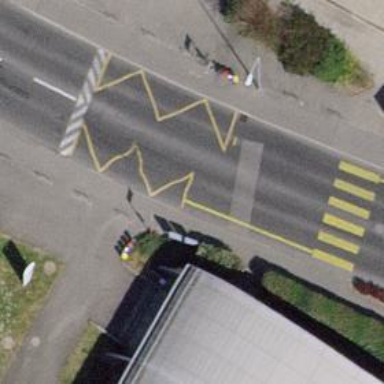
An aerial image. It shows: Asphalt sidewalk leading to public transport platform.